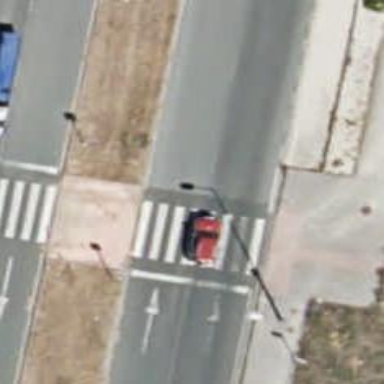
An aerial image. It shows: Footway with zebra crossing.